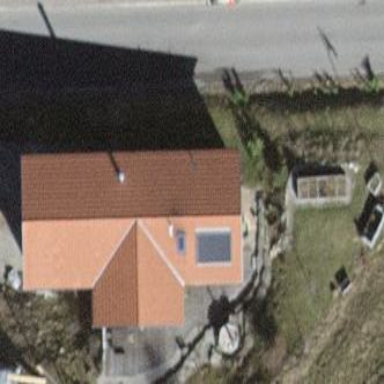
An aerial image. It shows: Simple and straightforward house.